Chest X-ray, AP view. Patient: 40 years old, sex M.
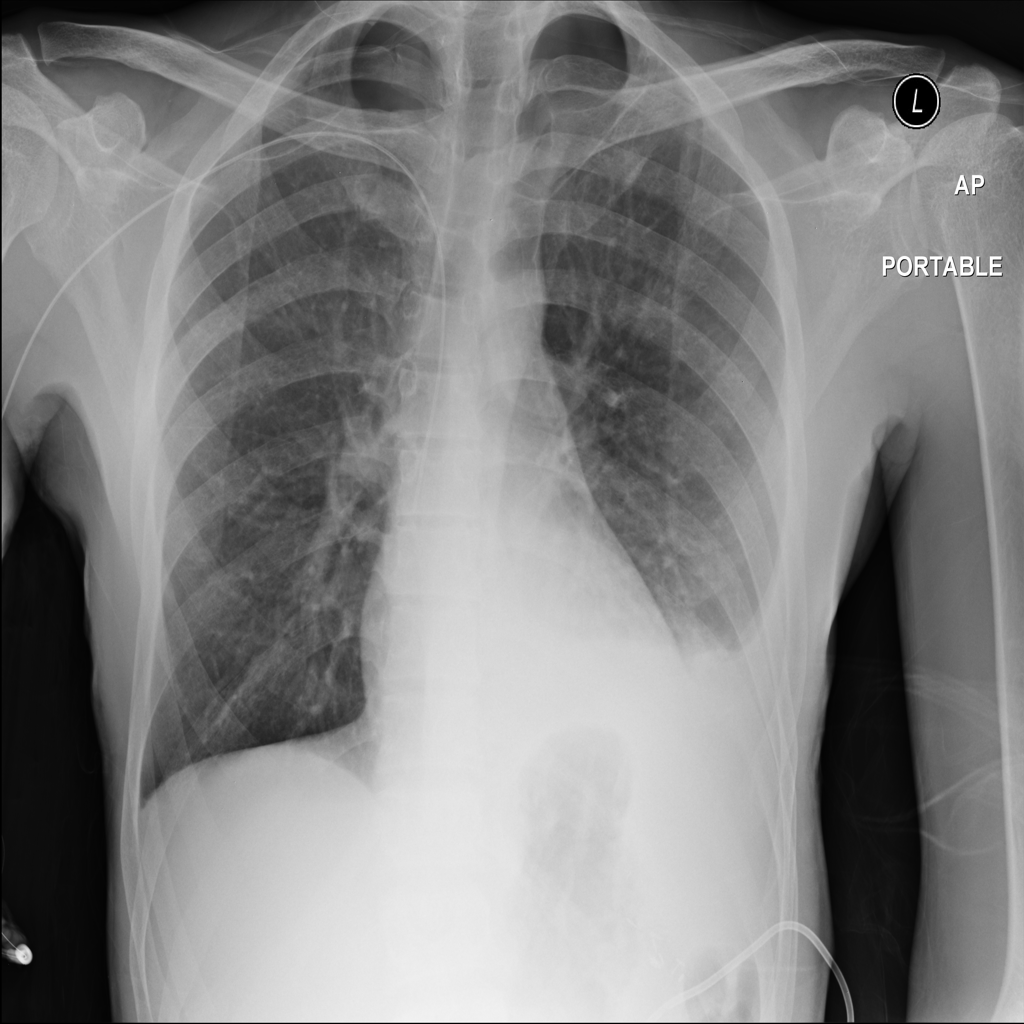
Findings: No Finding